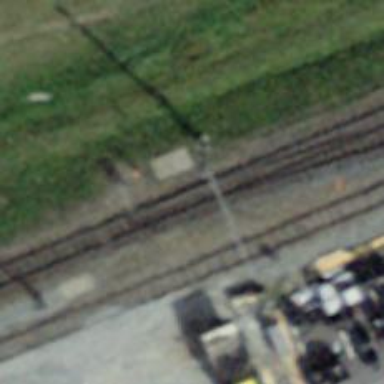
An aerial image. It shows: Narrow-gauge railway with electrified contact line.